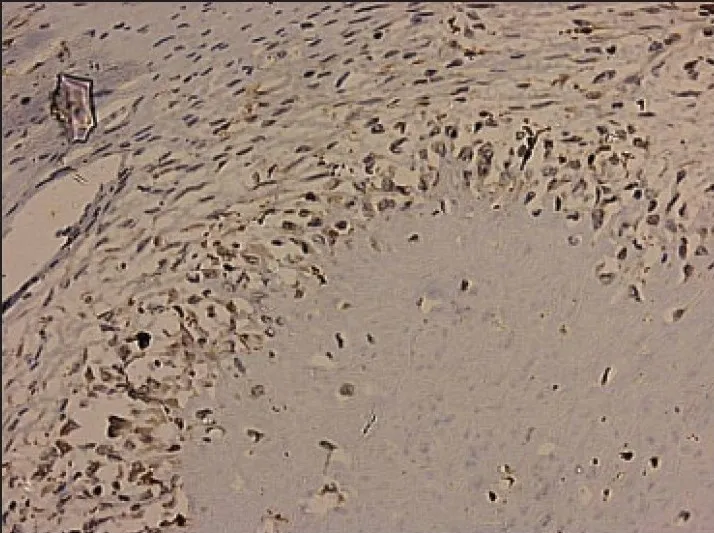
S-100 positivity in the rounded cells present in the cellular cuff of the giant rosettes (hematoxylin and eosin, x40).
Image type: pathology (h&e)